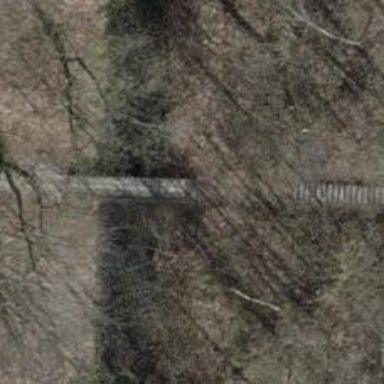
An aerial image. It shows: Bridge with steps leading to it.